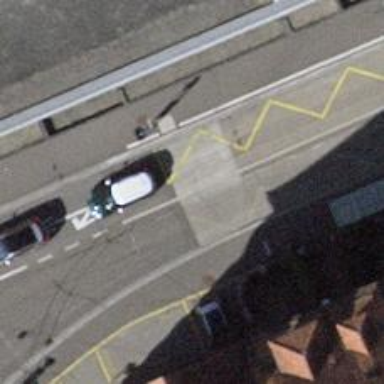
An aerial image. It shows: Bus stop for trolleybuses with designated stop position.